Question: I have a table (volunteers_2009) that has all the volunteers stored within, then I have a table (venues) that list all the different venues a volunteer could work (volunteers are assigned to one venue each, and that is stored within volunteers_2009.venue_id, which equals venues.id)
The venues table also has a column for emails, each email is for the chairman of each venue.
What I want to do is be able to automatically send each chairman an email with a CSV file of the volunteers table (volunteers_2009), and during that process, I want it to match up volunteers_2009.venue_id with venues.id and send the CSV with only the volunteers assigned to that chairman's venue, so the chairman only receives a CSV of the volunteers that were assigned to their venue.
I would run thru the venues table, start at the beginning, match the venues.id to volunteers_2009.venue_id, then run the CSV export function to pull all the data WHERE venue_id = #, then attach it into the email and the recipient would be venues.chair_email.
I already have a export CSV function, I could just pass it the venue_id to pull the appropriate volunteers, and I have a working email function as well, so I can pass it the attachment and recipient.
Here is a sketch of the theory of the function of functions that would get this done:

If you see a better way on how to go about this (if you can follow along with my poor hand writing), then please let me know, thanks.
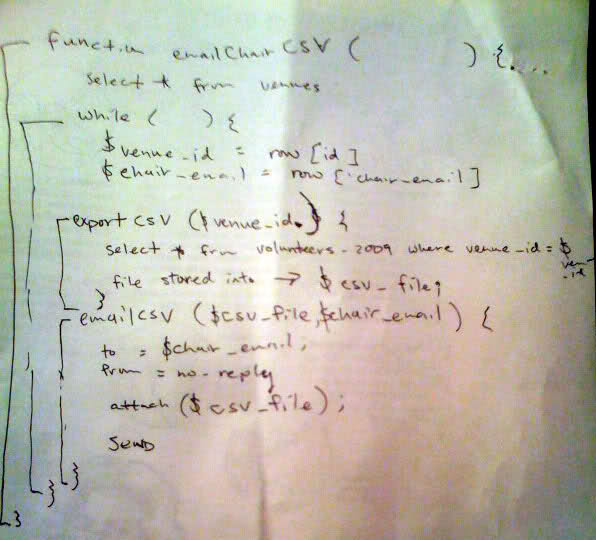
Answer: I think the biggest thing your missing (if I'm reading this right) is the emailing part. Have a look at <URL> for examples of how to do this.
I install this on each new PHP project to support exactly this.